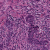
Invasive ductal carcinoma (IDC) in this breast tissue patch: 1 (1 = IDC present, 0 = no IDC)